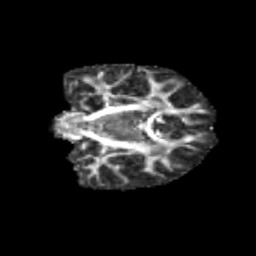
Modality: FA
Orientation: coronal
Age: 12
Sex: male
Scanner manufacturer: siemens
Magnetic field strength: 3 T
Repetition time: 3.8 s
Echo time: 0.07 s